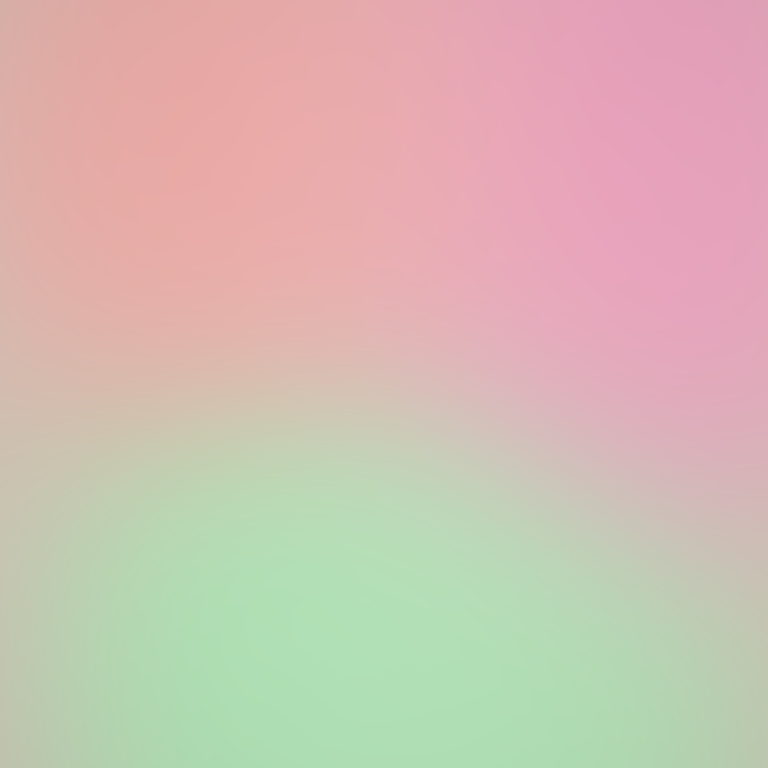
Abstract light effect, smooth gradient from soft pink to gentle mint, serene atmosphere, diffuse glow, no room, no furniture, no objects.